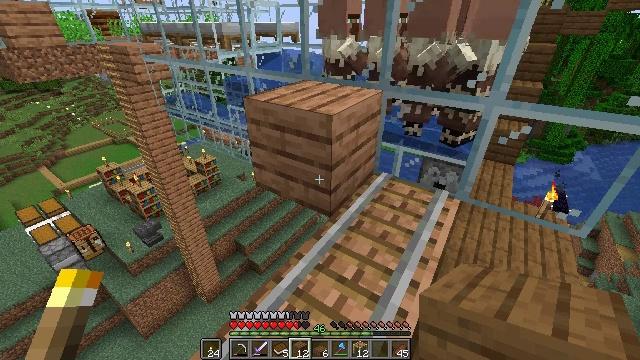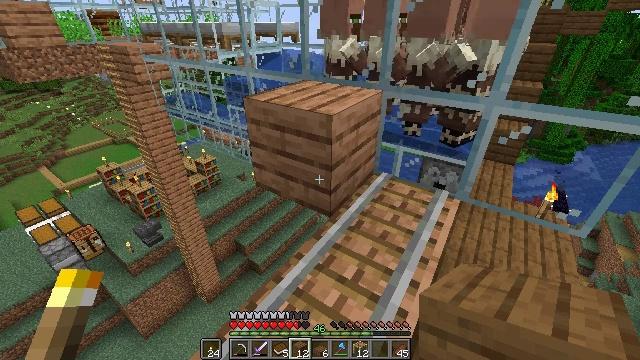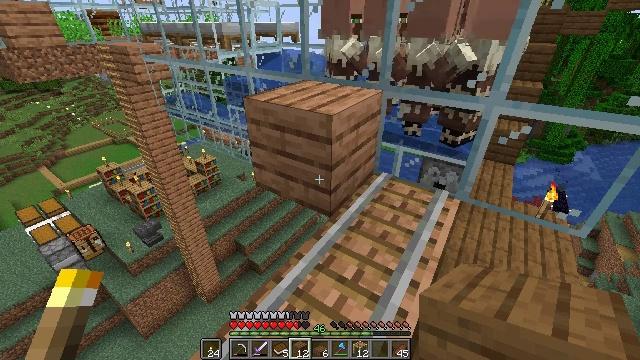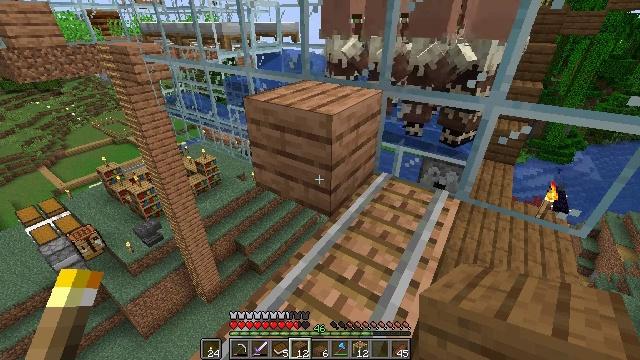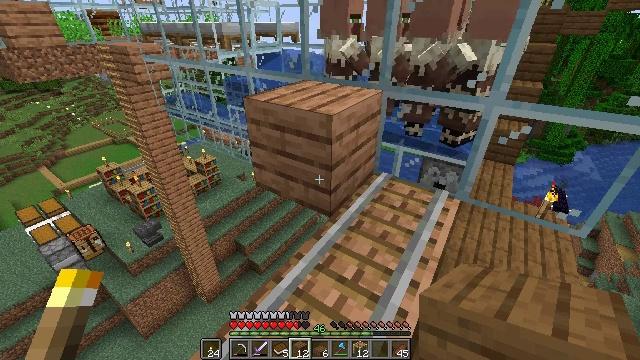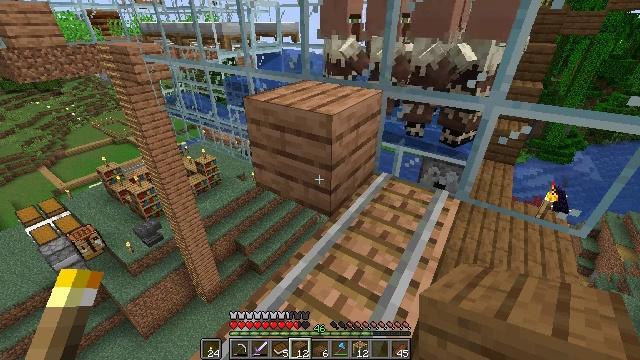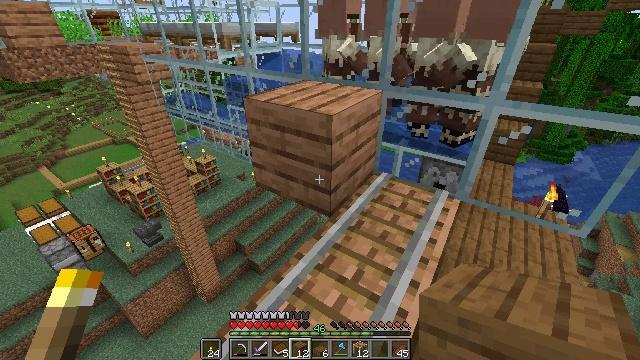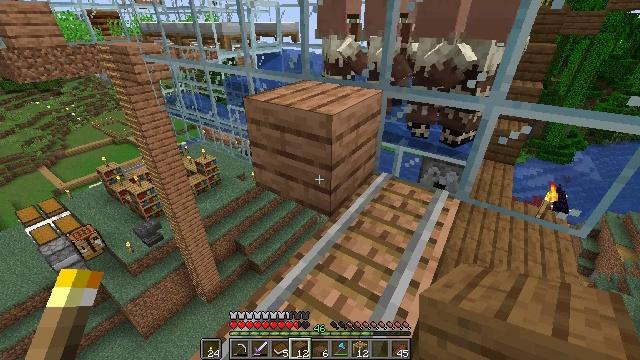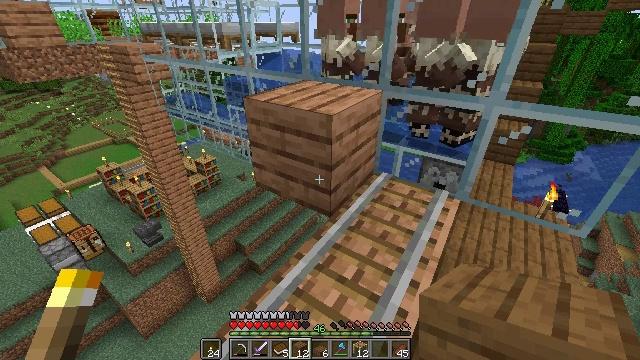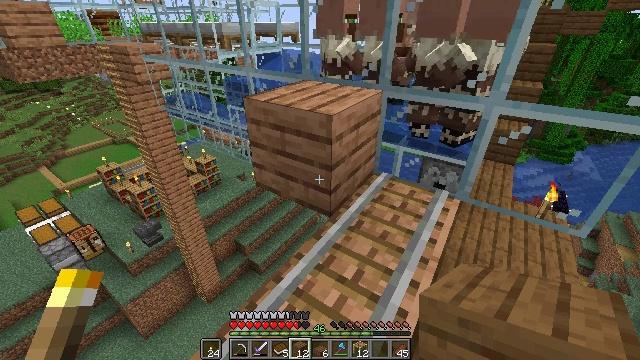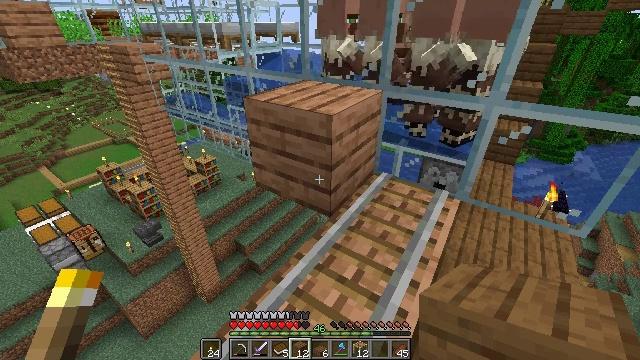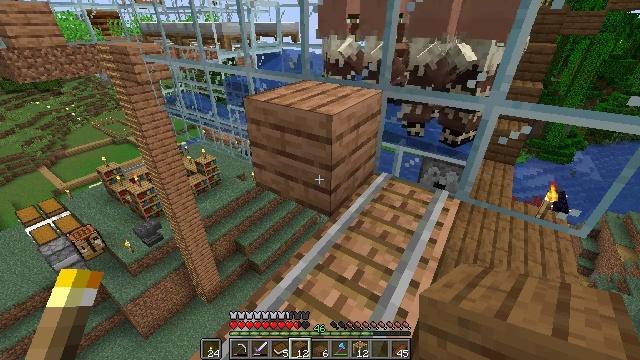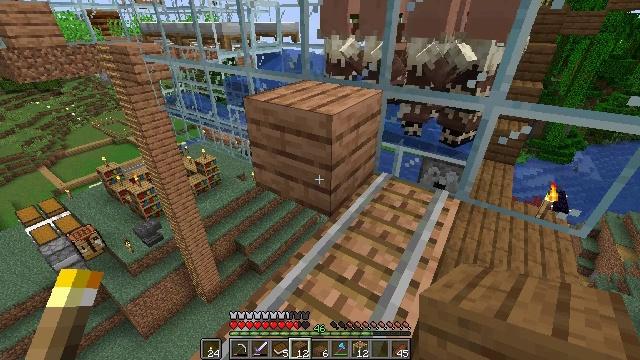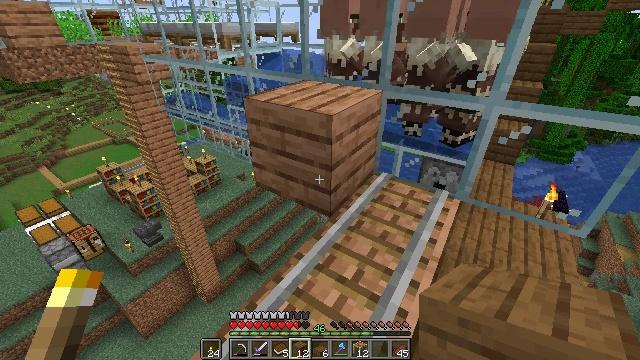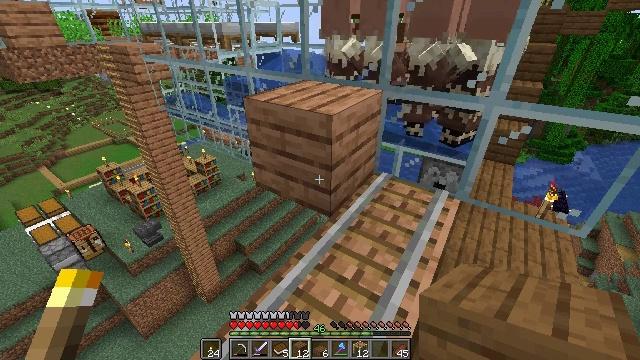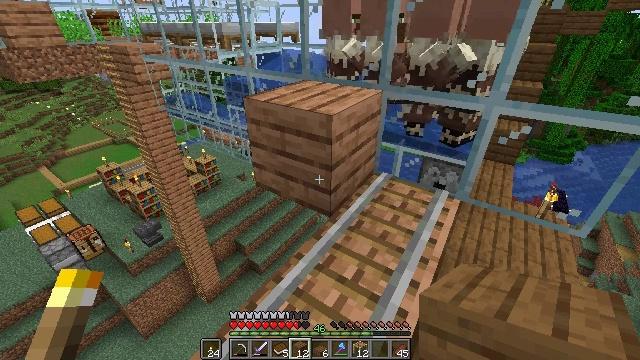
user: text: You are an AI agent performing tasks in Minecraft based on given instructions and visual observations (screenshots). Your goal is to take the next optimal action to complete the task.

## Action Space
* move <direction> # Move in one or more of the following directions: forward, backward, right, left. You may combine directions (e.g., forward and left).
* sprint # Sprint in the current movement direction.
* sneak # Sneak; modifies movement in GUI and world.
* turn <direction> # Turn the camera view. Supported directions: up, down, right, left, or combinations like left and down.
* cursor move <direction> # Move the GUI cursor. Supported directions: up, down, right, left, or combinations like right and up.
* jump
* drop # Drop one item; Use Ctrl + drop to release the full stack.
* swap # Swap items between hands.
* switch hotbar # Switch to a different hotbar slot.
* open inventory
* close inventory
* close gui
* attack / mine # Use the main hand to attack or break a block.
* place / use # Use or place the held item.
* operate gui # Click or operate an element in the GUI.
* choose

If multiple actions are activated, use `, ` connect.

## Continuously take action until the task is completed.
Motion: motion action
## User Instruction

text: Use sticks and spruce planks to craft a spruce fence gate.
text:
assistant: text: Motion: no_op
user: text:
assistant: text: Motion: no_op
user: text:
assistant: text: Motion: no_op
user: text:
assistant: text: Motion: no_op
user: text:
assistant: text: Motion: no_op
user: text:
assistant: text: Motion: no_op
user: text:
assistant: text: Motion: no_op
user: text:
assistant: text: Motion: no_op
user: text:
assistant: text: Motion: no_op
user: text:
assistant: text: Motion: no_op
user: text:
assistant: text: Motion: no_op
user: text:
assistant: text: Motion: no_op
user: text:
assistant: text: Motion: no_op
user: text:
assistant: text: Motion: no_op
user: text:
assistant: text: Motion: no_op
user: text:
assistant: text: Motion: no_op
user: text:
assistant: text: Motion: no_op
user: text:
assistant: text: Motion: no_op
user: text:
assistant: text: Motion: no_op
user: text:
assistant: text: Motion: no_op
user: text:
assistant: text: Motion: no_op
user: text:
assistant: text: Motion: no_op
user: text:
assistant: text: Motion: no_op
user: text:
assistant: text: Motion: no_op
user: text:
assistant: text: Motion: no_op
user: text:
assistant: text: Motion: no_op
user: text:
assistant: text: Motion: no_op
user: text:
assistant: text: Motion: no_op
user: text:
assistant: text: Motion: no_op
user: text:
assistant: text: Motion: no_op